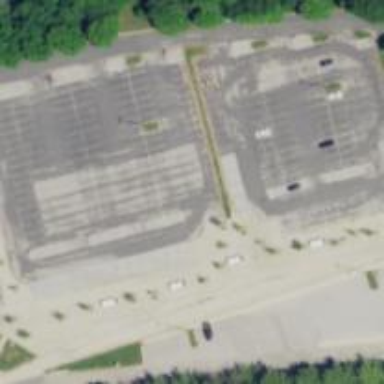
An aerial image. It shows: Parking space.